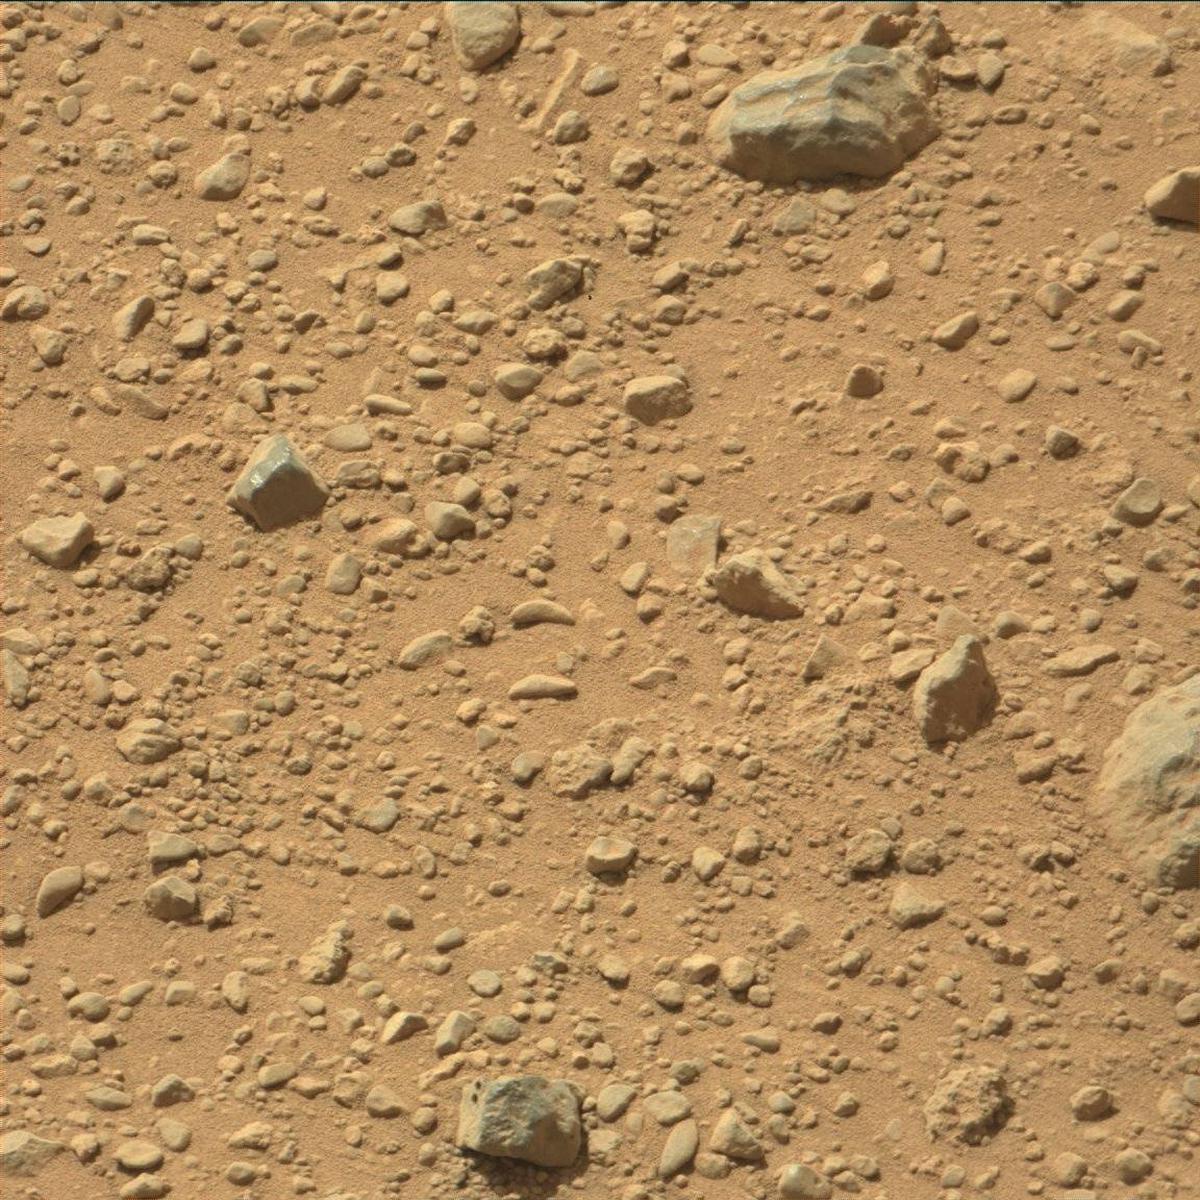
Terrain classes present: Bedrock, Rock, Sand / Soil